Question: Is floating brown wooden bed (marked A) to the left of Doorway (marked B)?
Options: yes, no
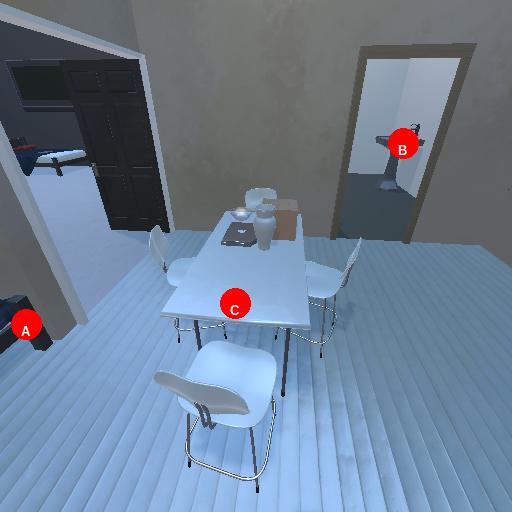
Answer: yes